Question: Is there any chance to remove this dotted line around selected node ?

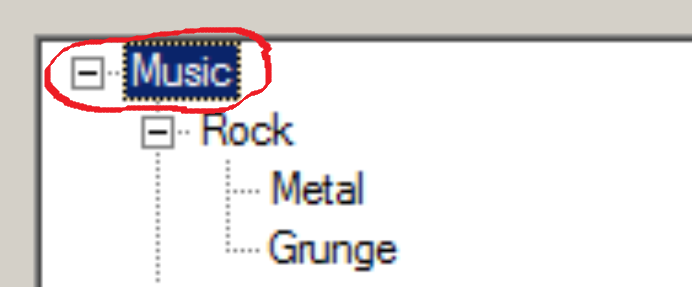
Answer: You shouldn't remove it, this indicates the node with the focus and is necessary for users that select nodes with the keyboard.
If you want to throw this usability aspect out of the window then you can, TreeView supports custom drawing. Set its DrawMode property to OwnerDrawText and implement an event handler for its DrawNode event. Like:
'''
private void treeView1_DrawNode(object sender, DrawTreeNodeEventArgs e) {
Color back = e.Node.BackColor;
Color fore = e.Node.ForeColor;
if ((e.State & TreeNodeStates.Selected) == TreeNodeStates.Selected) {
back = Color.FromKnownColor(KnownColor.Highlight);
fore = Color.FromKnownColor(KnownColor.HighlightText);
}
using (var br = new SolidBrush(back))
e.Graphics.FillRectangle(br, e.Bounds);
TextRenderer.DrawText(e.Graphics, e.Node.Text, e.Node.TreeView.Font, e.Bounds, fore);
}
'''